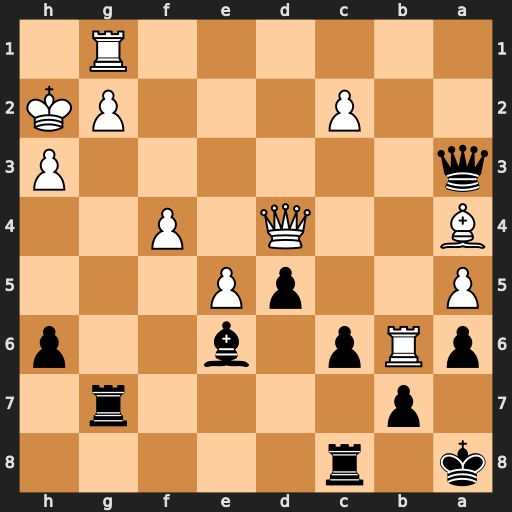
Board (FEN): k1r5/1p4r1/pRp1b2p/P2pP3/B2Q1P2/q6P/2P3PK/6R1
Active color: b
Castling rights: -
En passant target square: -
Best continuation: Qg3+ Kh1 Bxh3 Rxa6+ bxa6 Bxc6+ Rxc6